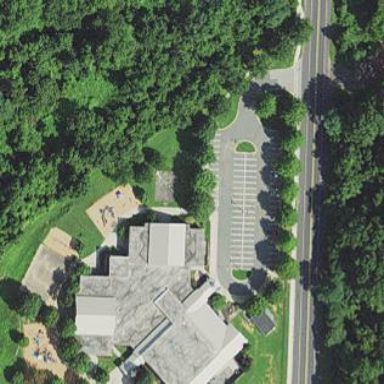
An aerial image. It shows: School building.